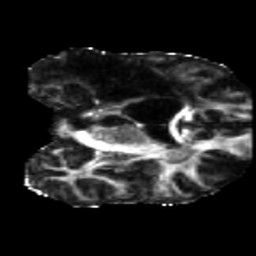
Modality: FA
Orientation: coronal
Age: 41
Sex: male
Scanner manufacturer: siemens
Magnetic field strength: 3 T
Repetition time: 5.25 s
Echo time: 0.08 s